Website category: university
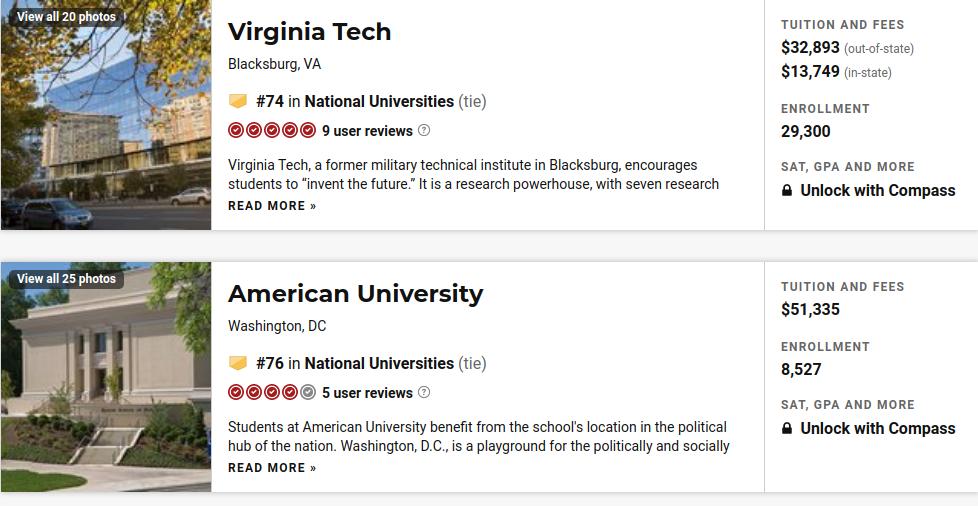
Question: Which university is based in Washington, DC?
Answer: American University

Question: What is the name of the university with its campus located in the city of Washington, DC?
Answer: American University

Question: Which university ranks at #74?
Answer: Virginia Tech

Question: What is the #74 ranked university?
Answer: Virginia Tech

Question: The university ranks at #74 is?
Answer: Virginia Tech

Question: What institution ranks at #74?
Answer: Virginia Tech

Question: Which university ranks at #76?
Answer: American University

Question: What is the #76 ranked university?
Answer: American University

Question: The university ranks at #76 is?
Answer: American University

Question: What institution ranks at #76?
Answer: American University